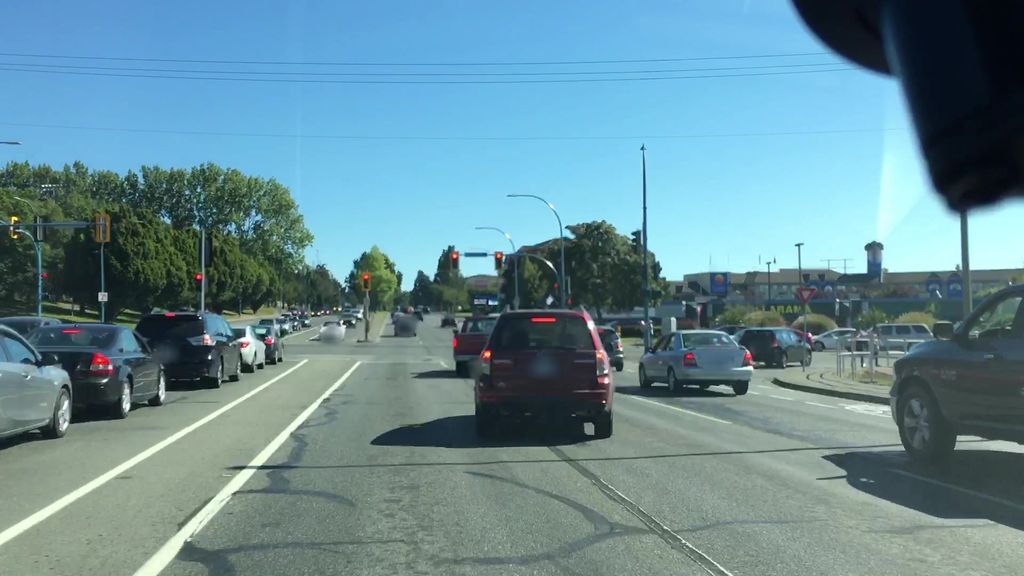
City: victoria